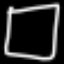
Label: square